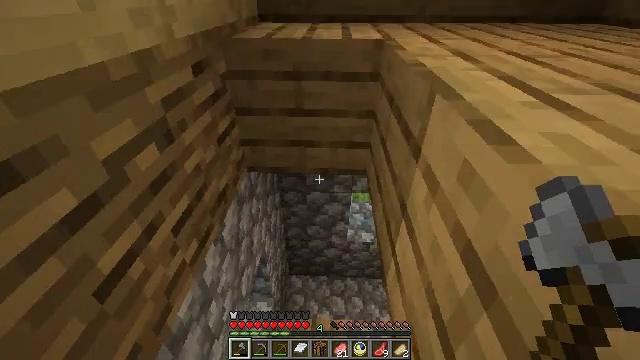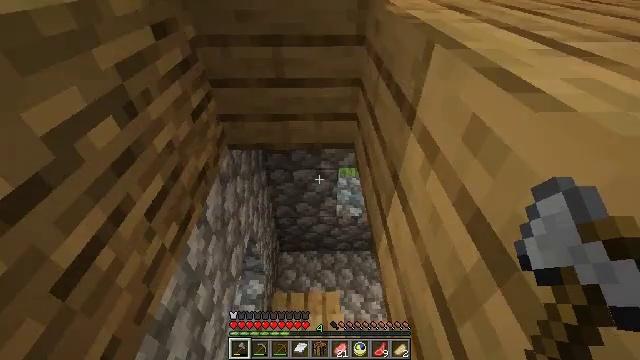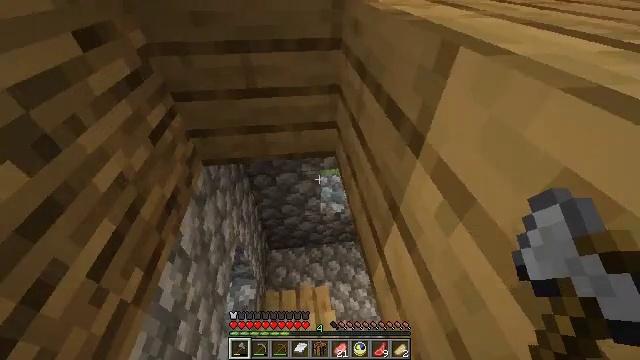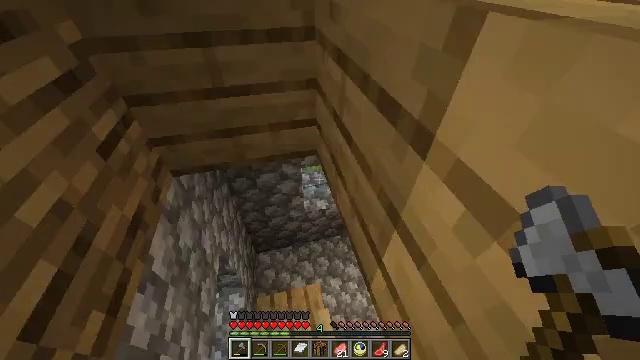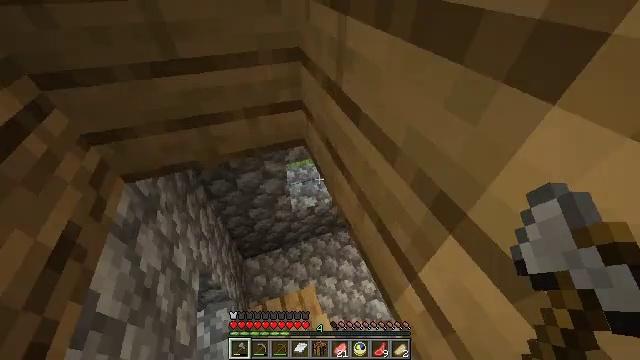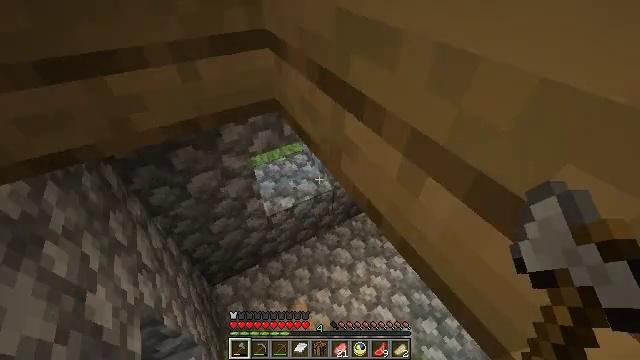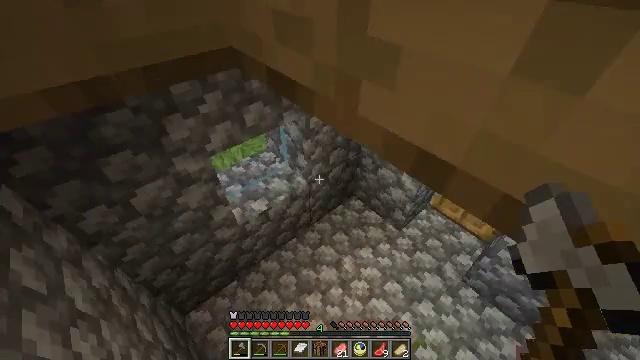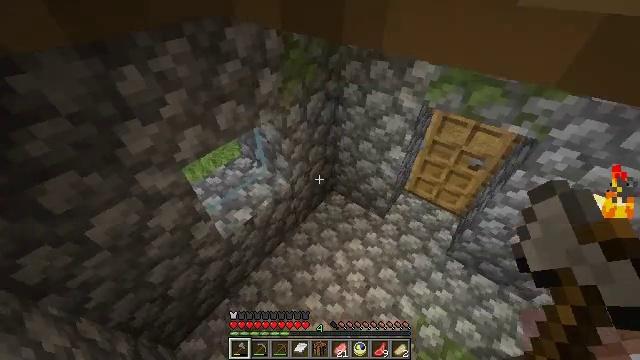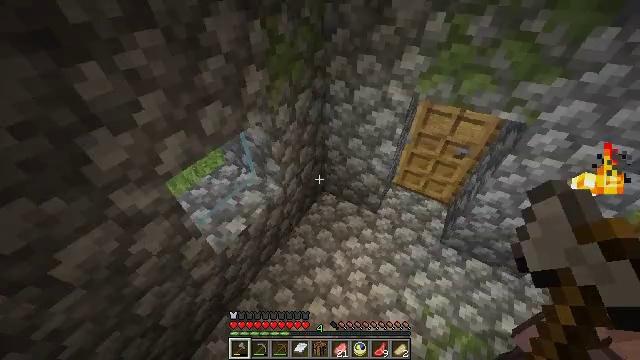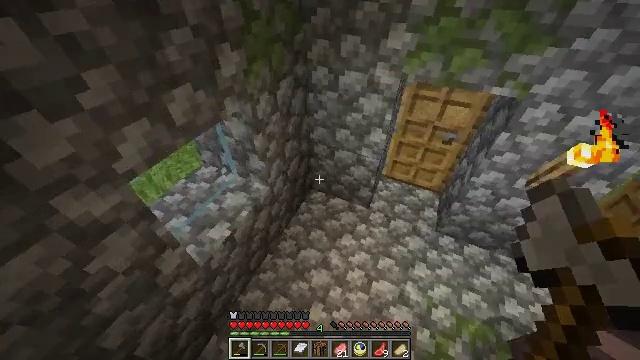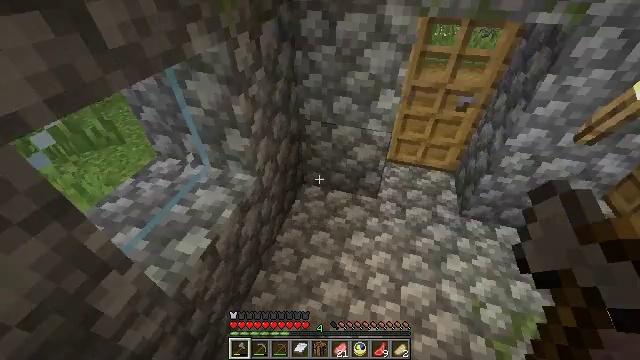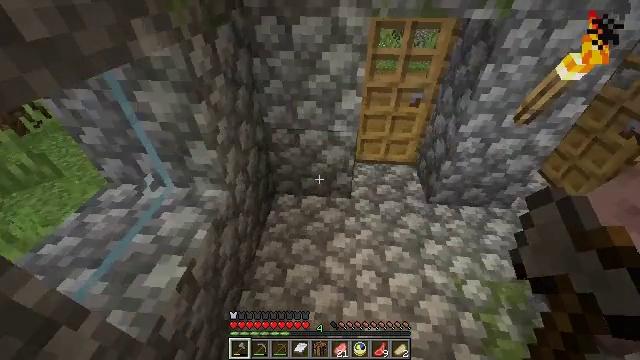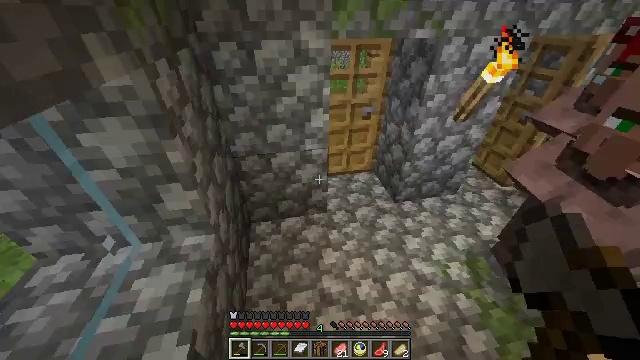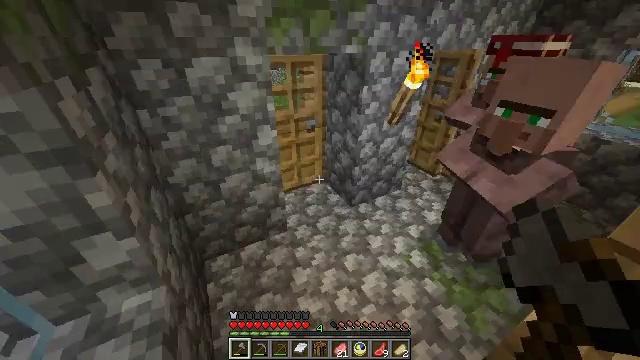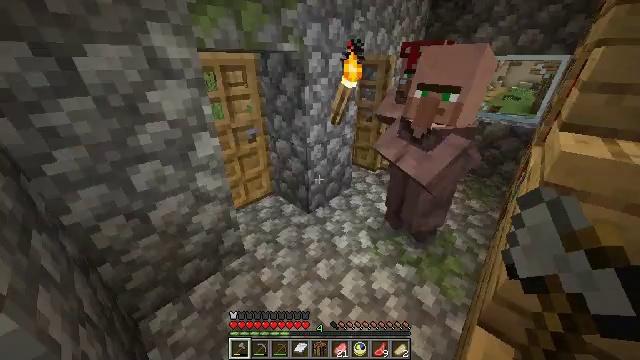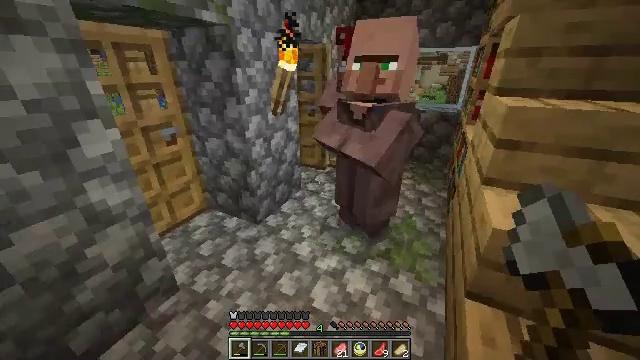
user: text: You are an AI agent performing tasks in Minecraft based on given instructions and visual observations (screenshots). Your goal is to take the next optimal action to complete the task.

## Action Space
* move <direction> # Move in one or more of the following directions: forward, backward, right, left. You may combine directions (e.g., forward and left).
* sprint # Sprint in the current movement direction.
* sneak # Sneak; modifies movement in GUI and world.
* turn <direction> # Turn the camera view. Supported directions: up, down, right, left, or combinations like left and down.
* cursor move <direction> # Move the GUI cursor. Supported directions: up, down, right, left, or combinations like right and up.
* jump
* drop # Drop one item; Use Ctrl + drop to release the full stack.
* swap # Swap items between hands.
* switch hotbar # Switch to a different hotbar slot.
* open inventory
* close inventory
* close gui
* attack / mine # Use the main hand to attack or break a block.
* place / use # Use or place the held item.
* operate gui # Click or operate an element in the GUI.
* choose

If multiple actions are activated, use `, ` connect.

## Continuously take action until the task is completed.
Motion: motion action
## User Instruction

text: Break the bookshelf for books.
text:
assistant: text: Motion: move forward, sprint, turn right and down
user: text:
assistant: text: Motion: move forward, sprint, turn right and down
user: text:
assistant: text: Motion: move forward, sprint, turn right and down
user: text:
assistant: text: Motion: move forward, sprint, turn right
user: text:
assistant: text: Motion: move forward and move left, sprint, turn right
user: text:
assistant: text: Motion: move forward and move left, sprint, turn right
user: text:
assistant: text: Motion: move forward and move left, sprint, turn right
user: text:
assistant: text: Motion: move forward and move left, sprint, turn right
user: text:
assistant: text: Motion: move forward and move left, sprint, turn right
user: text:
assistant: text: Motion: move forward and move left, sprint, turn right and up
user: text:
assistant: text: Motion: move forward and move left, sprint, turn right and up
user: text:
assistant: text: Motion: move forward and move left, sprint, turn right and up
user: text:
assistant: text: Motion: move forward and move left, sprint, turn right and up
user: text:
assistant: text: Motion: move forward and move left, sprint, turn right and up
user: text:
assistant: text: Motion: move forward, sprint, turn right and up
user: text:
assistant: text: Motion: move forward and move left, sprint, turn right and up
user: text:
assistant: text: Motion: move forward and move left, sprint
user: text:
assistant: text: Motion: move forward and move left, sprint
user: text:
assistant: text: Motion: move forward and move left, sprint
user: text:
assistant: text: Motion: move forward and move left, turn right and up
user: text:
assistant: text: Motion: move forward and move left, turn right and up
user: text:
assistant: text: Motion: move forward and move left, turn right and up
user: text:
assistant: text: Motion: move forward and move left, turn right and up
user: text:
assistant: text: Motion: move forward and move left, turn right and up
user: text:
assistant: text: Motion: move forward and move left, turn right
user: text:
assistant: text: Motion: move forward, turn right and up
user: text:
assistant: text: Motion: move forward, turn right
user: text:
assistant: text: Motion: move forward, turn right
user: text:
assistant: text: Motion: move forward, turn right and up
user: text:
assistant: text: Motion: move forward, turn right and up